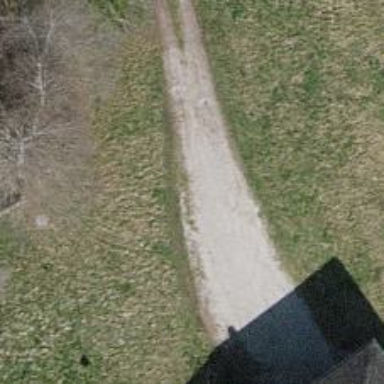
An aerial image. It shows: Driveway.